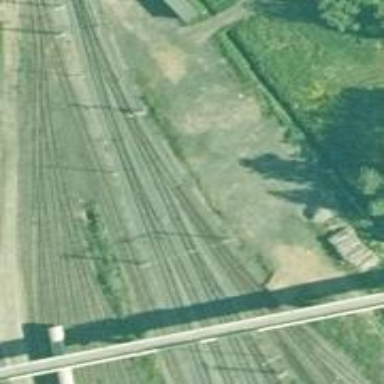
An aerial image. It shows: Rail yard with electrified contact lines for the railway.